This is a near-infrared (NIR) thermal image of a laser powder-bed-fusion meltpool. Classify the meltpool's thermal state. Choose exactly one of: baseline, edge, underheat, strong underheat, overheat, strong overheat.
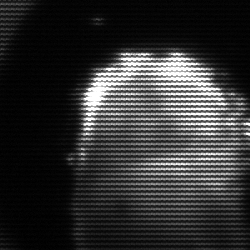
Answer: baseline